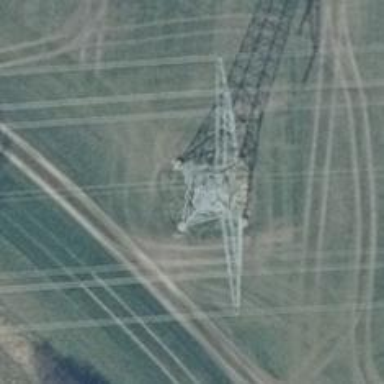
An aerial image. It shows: Power tower.